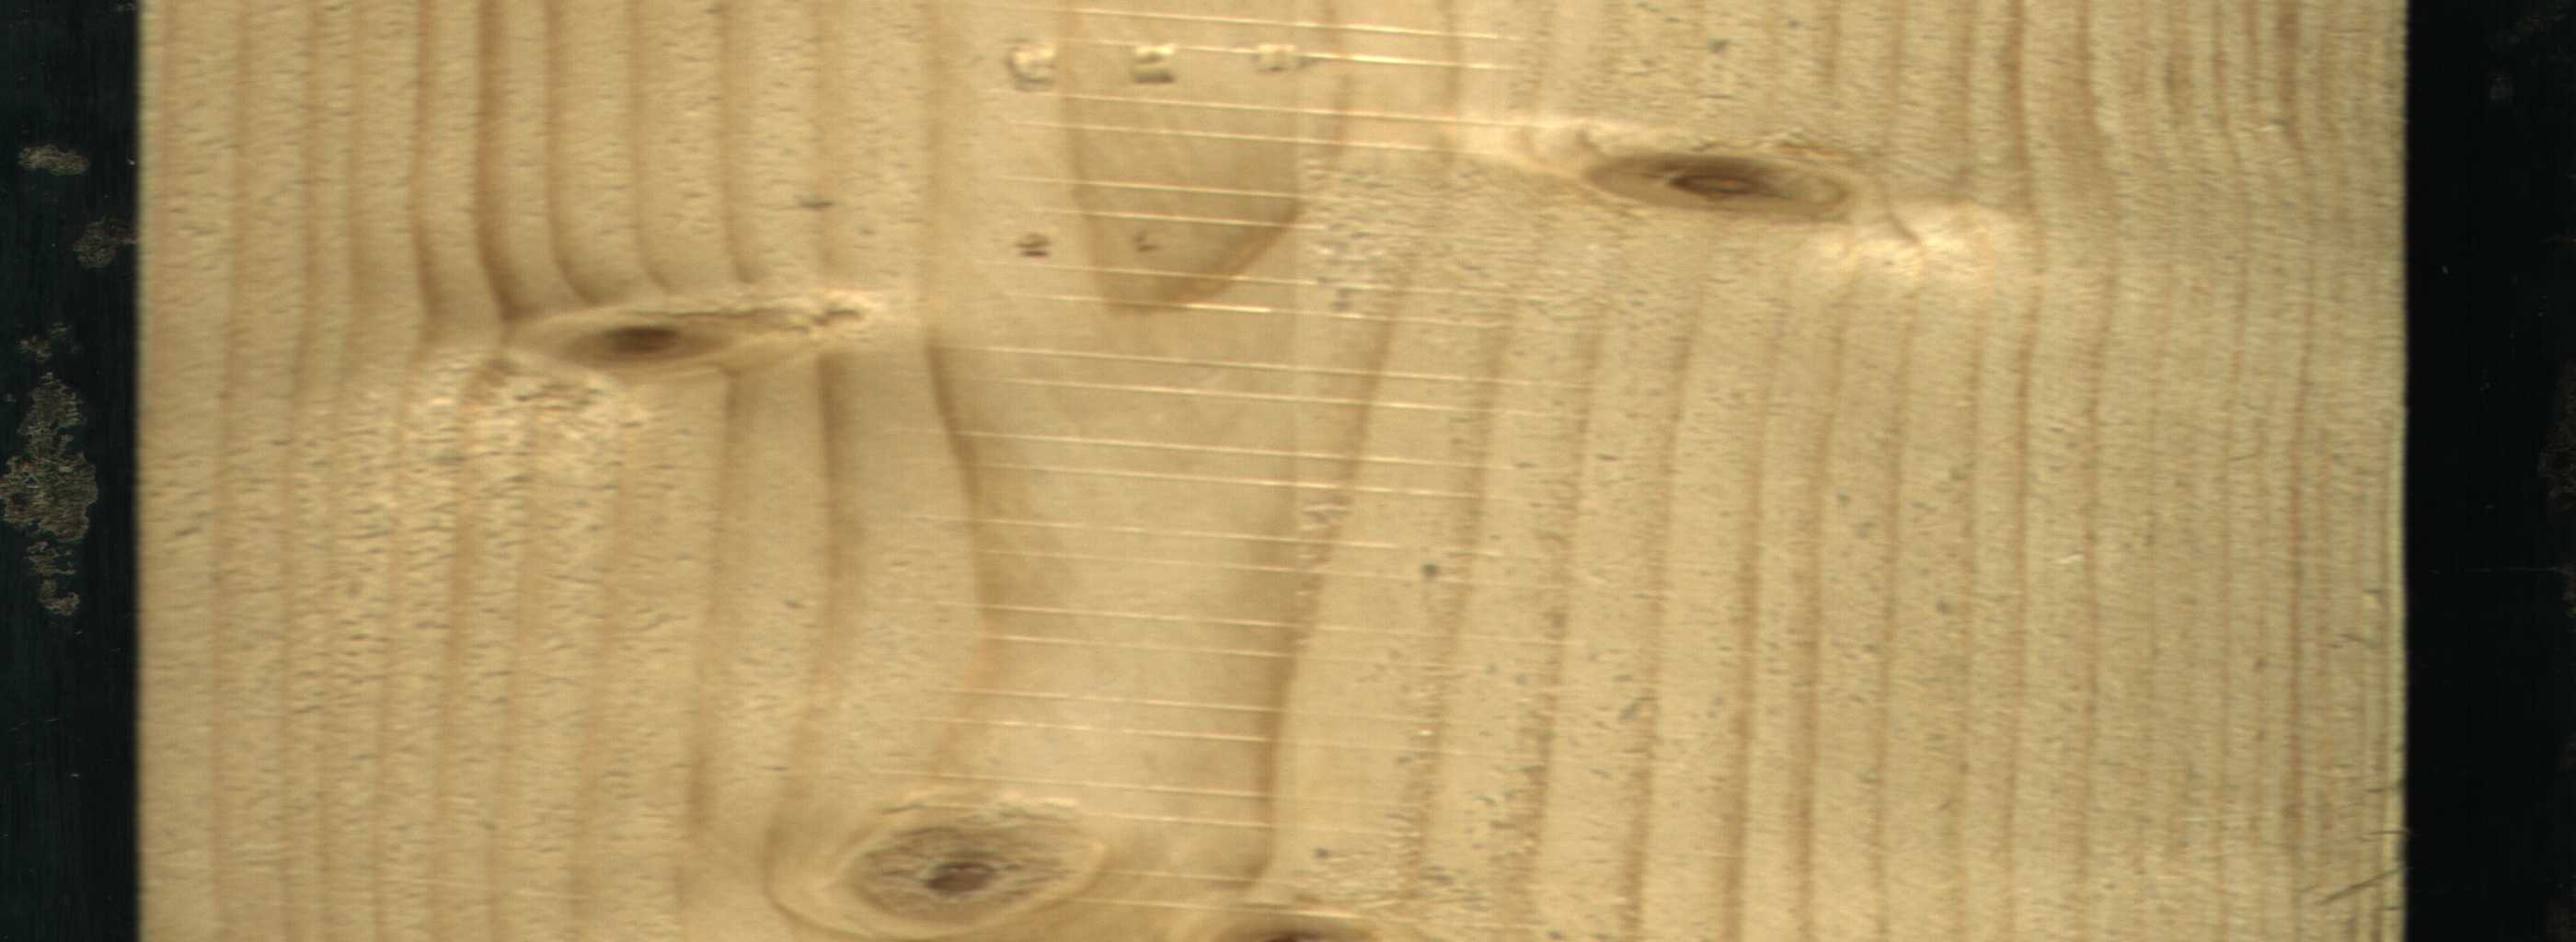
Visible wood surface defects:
Live_Knot
Live_Knot
Live_Knot
Live_Knot